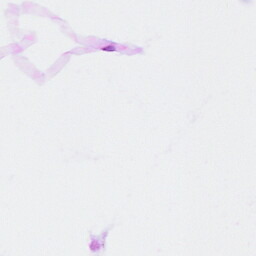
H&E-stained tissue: Breast